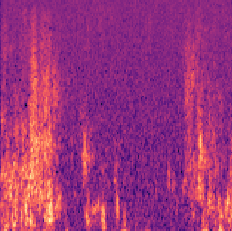
Sound class: Sea waves